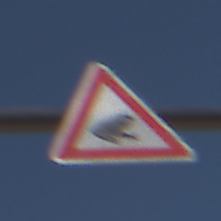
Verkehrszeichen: AmphibienwanderungLinks
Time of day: MorningAfternoon
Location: Outdoor (Nature)
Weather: Clear
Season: NotSpecified
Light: Natural